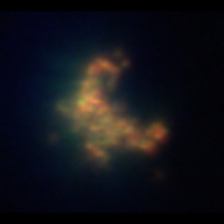
Taxon: Unknown_detritus
Group: Unknown